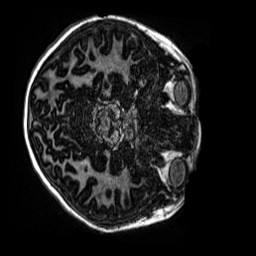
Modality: MP2RAGE
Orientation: axial
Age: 9
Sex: female
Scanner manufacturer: siemens
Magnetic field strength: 3 T
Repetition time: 4 s
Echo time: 0.00299 s